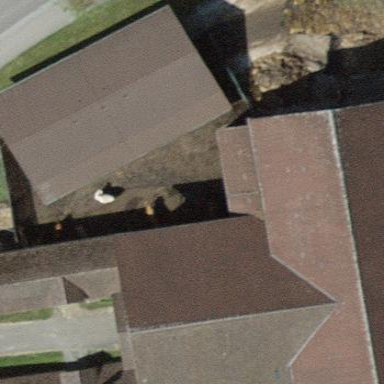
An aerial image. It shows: Rural barn.